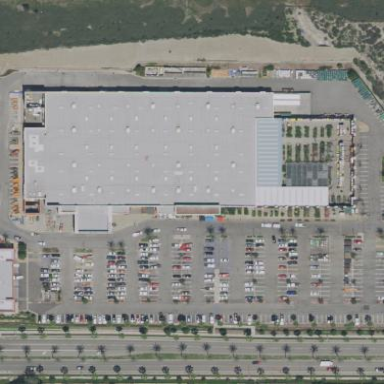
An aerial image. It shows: Warehouse building.